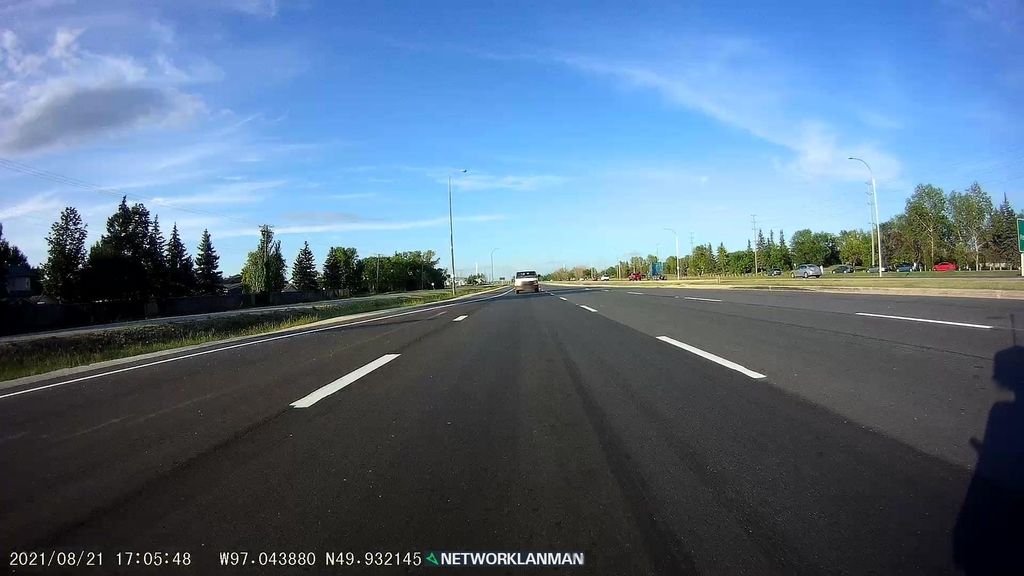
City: winnipeg